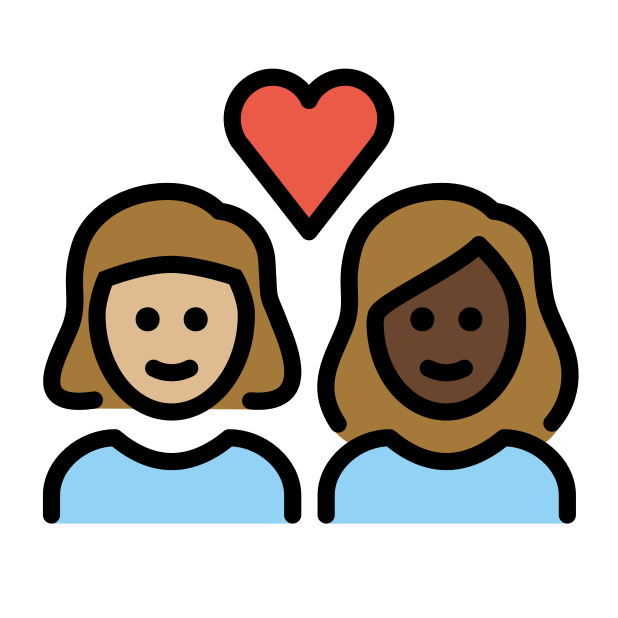
couple with heart: woman, woman, medium-light skin tone, dark skin tone